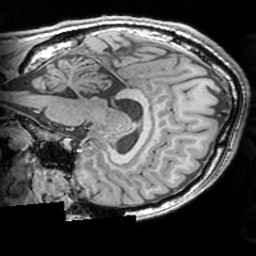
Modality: T1w
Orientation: sagittal
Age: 19
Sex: male
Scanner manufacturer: siemens
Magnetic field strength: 3 T
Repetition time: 1.63 s
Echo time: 0.00311 s